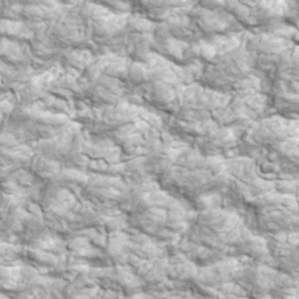
Label: non_frost